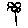
Label: flower